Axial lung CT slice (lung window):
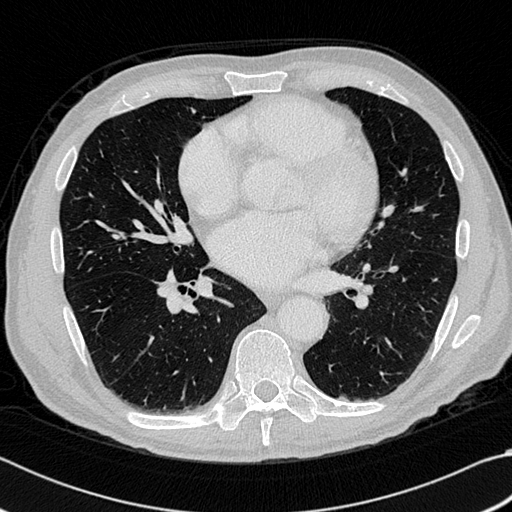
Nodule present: yes
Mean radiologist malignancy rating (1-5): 2.5